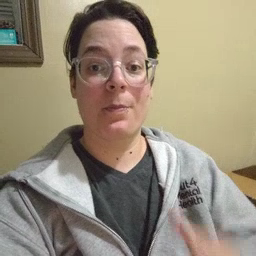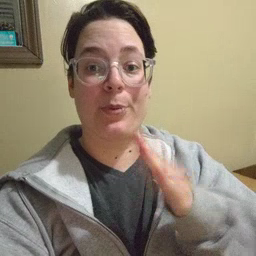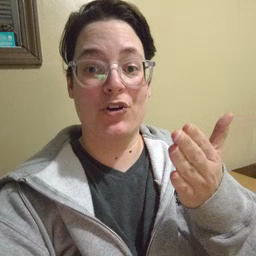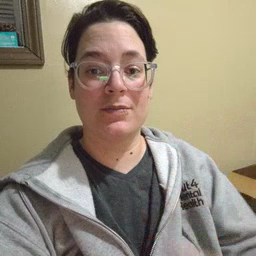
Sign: book